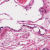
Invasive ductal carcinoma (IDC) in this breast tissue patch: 0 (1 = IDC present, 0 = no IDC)